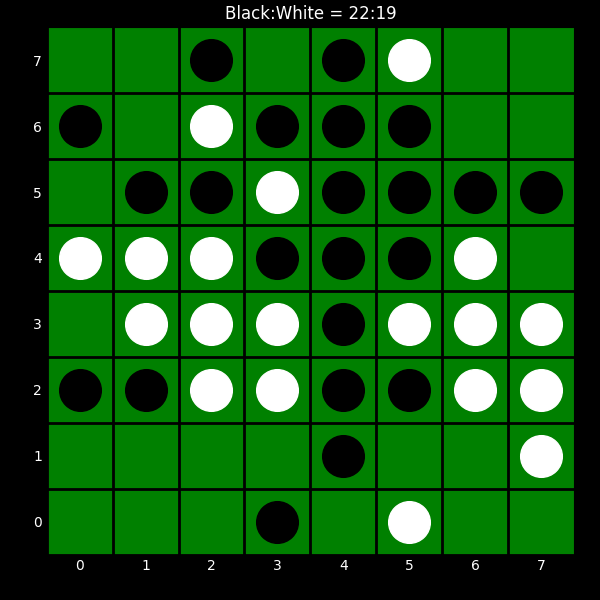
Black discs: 22
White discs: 19